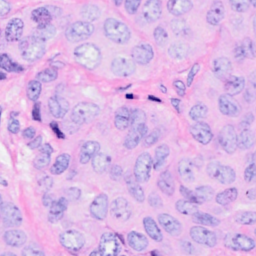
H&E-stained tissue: Breast